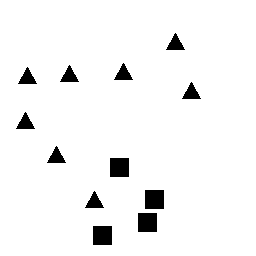
Squares: 4
Triangles: 8
Stars: 0
Total shapes: 12